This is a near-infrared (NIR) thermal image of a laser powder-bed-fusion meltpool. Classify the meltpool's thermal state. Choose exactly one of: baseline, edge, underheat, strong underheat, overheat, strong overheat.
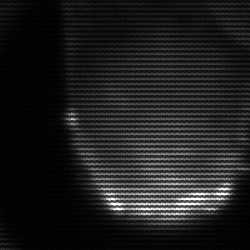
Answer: edge